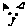
Label: cat